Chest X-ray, AP view. Patient: 79 years old, sex M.
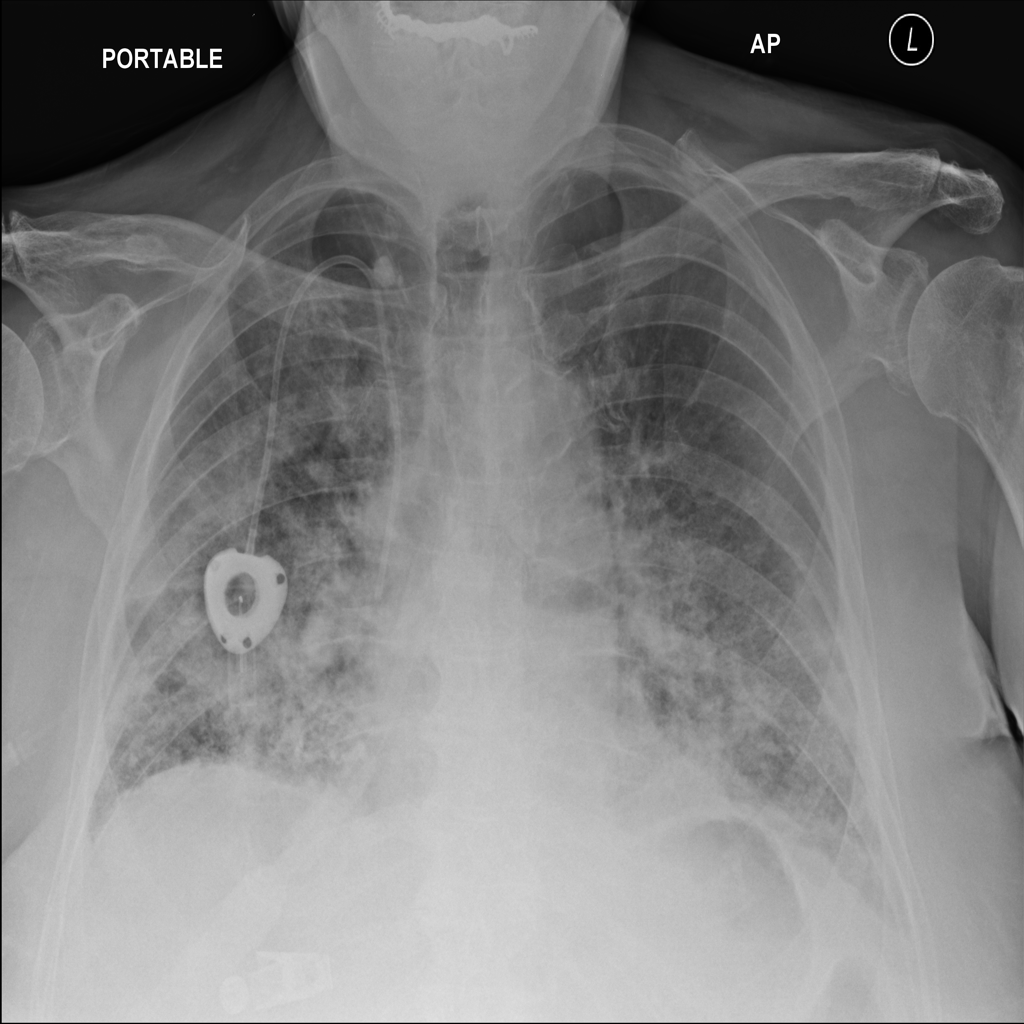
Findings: Infiltration